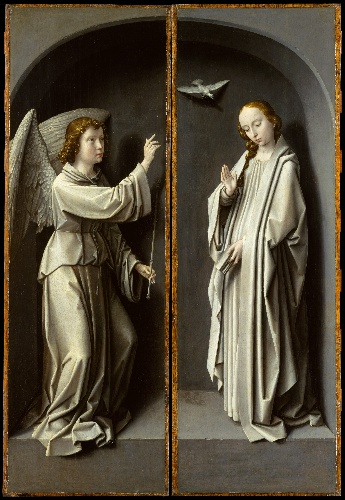
Title: Archangel Gabriel; The Virgin Annunciate
Artist: Gerard David
Artist bio: Netherlandish, Oudewater ca. 1455–1523 Bruges
Date: ca. 1510
Object type: Triptych panels
Classification: Paintings
Medium: Oil on oak panel
Dimensions: Left wing: 34 1/2 x 11 5/8 in. (87.7 x 29.5 cm), painted surface 34 x 11 in. (86.4 x 27.9 cm); right wing: 34 1/2 x 11 3/4 in. (87.6 x 30 cm), painted surface 34 x 11 1/8 in. (86.4 x 28.3 cm)
Department: Robert Lehman Collection
Credit line: Robert Lehman Collection, 1975
Accession year: 1975
Repository: Metropolitan Museum of Art, New York, NY
Tags: Virgin Mary|Archangel Gabriel|Annunciation